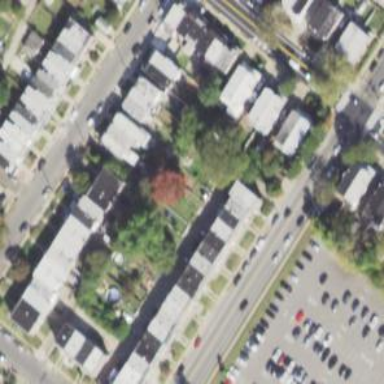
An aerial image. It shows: Alley classified as service road.